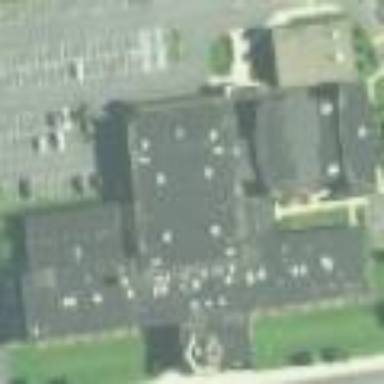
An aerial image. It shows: School building.